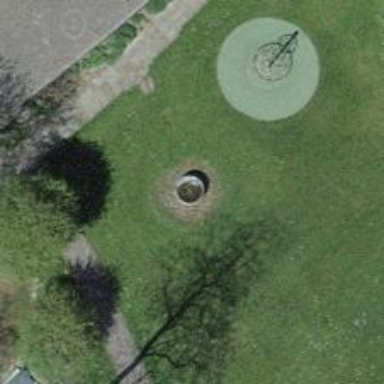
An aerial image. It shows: Fountain.